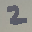
Label: 2